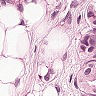
Metastatic tissue present: yes